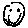
Label: smiley face